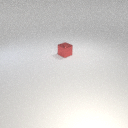
small red metal cube